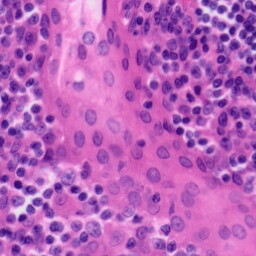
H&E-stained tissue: Tonsil